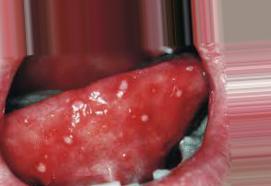
Condition: Mouth Ulcer